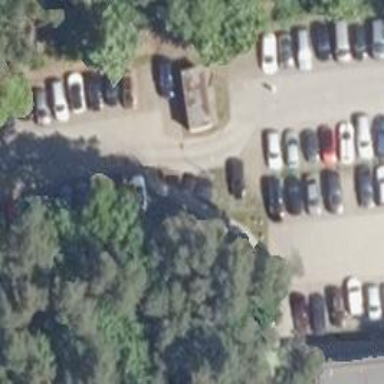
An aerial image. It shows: Road serving as parking aisle.